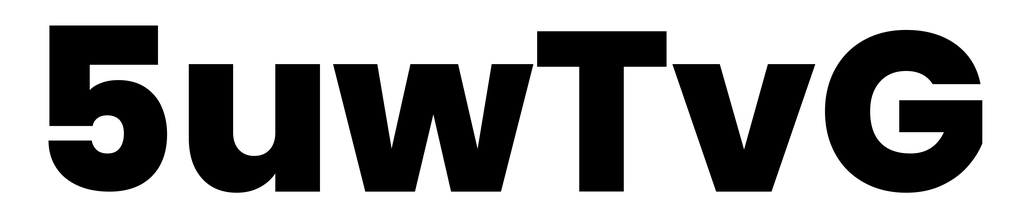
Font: Poppins-ExtraBold